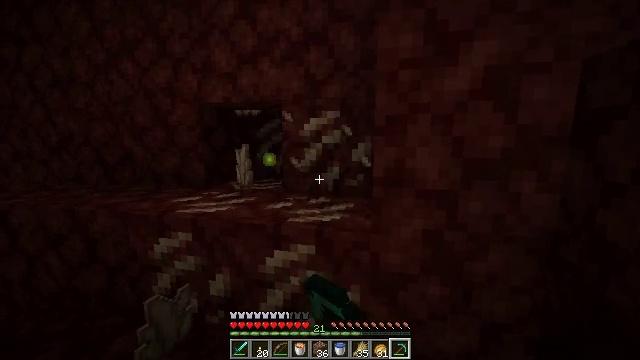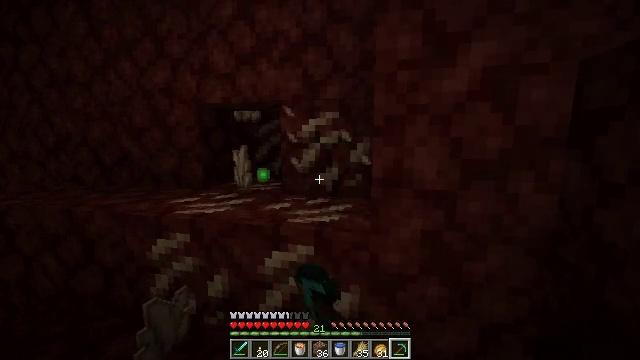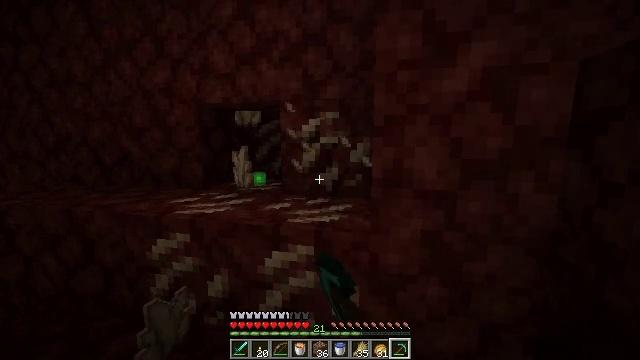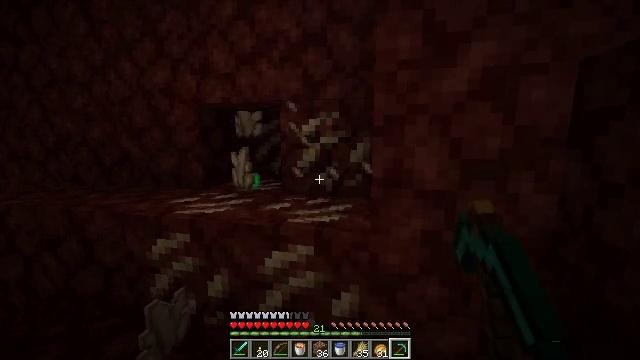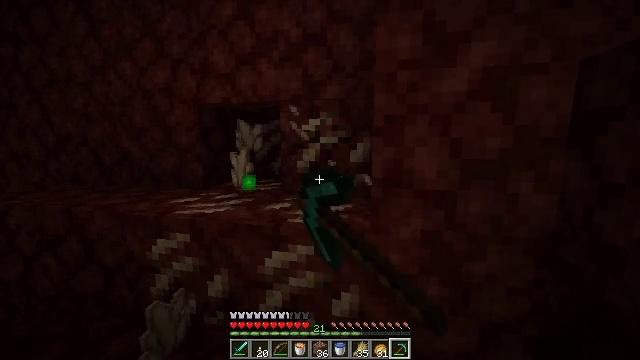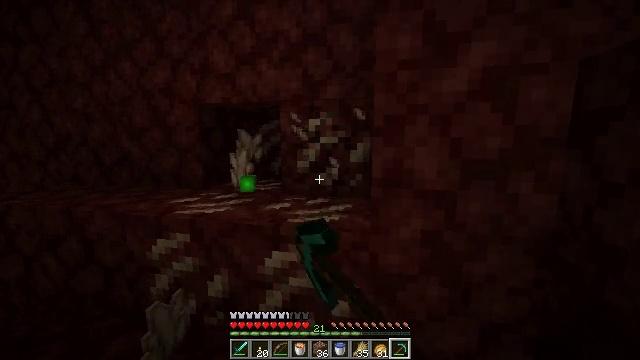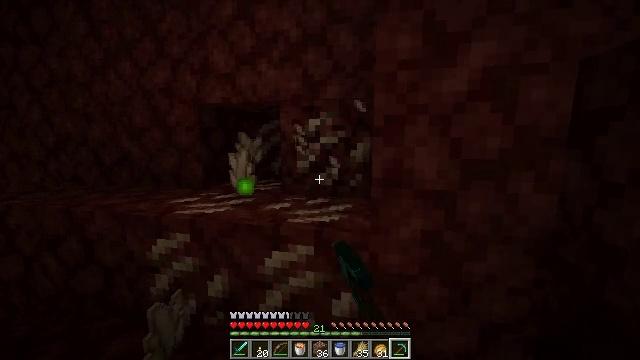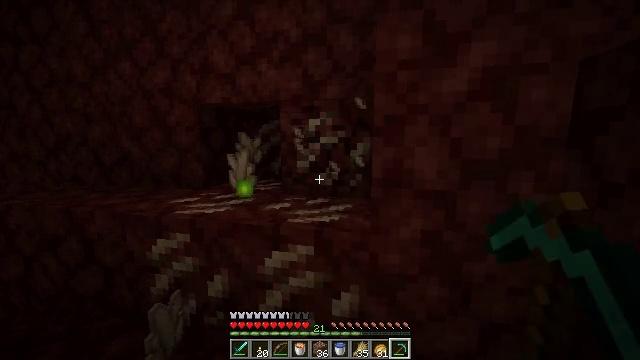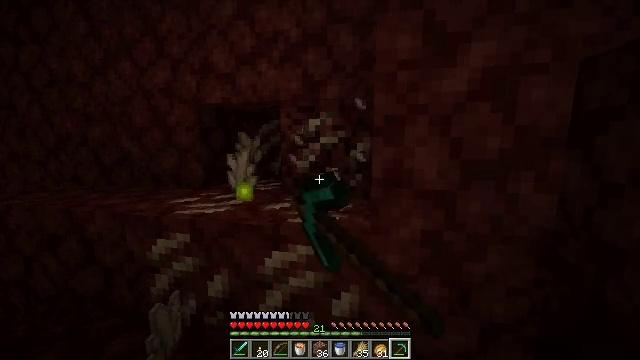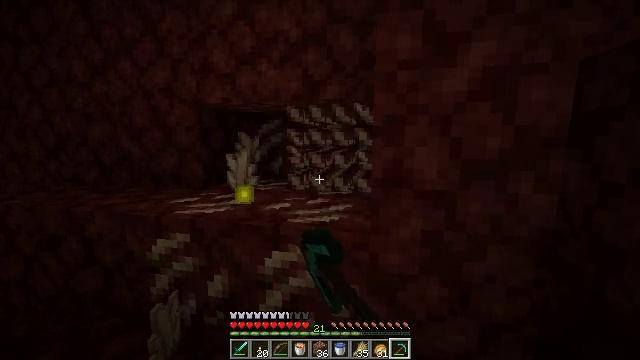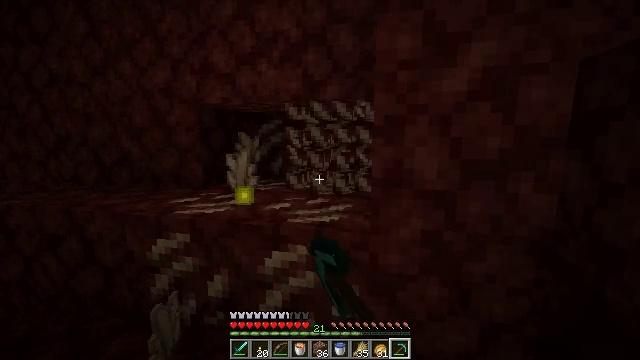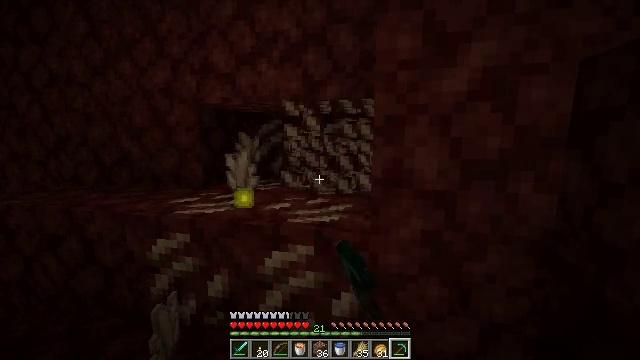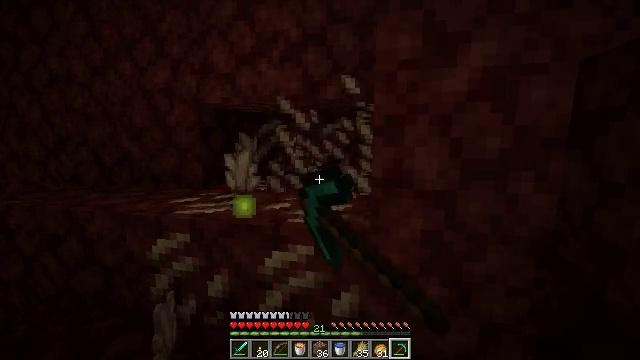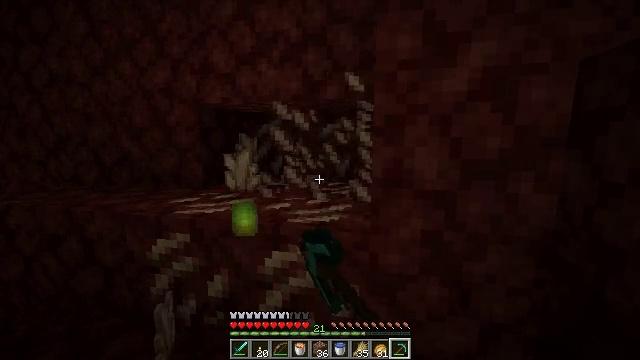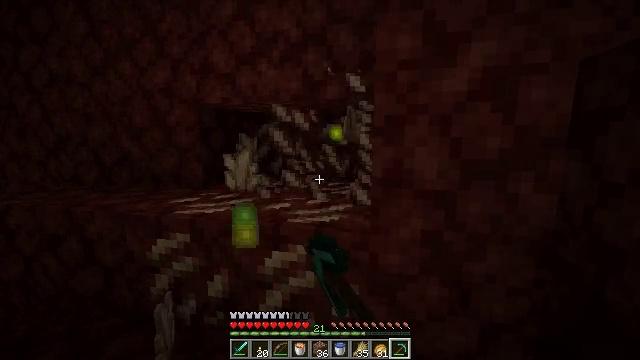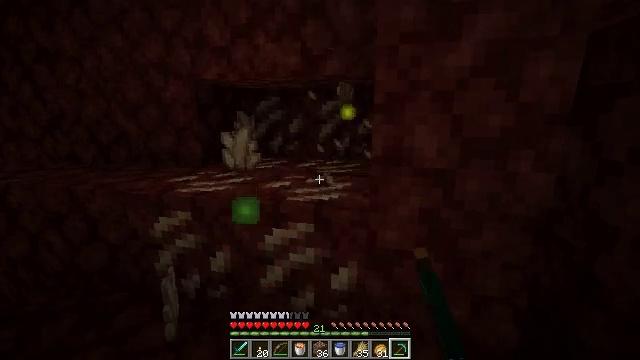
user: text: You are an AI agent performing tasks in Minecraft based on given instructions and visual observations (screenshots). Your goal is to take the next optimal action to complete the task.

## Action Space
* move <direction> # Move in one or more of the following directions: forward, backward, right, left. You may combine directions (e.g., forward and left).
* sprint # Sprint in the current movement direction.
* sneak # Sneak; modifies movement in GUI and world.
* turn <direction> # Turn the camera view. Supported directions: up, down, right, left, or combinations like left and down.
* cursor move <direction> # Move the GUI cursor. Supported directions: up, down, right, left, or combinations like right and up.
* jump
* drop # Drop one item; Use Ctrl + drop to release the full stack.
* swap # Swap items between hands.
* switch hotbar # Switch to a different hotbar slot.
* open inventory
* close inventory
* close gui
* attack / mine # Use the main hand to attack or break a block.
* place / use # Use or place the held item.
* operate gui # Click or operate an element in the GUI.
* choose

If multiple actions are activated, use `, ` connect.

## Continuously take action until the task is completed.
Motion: motion action
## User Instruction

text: Extract nether quartz by breaking the ore.
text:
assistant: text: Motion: attack / mine
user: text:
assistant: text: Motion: attack / mine
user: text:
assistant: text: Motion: attack / mine
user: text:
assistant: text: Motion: attack / mine
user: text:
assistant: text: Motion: attack / mine
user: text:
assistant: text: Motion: attack / mine
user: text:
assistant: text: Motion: attack / mine
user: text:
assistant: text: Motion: attack / mine
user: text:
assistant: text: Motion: attack / mine
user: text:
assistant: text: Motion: attack / mine
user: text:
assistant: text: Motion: attack / mine
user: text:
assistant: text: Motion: attack / mine
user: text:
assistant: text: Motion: attack / mine
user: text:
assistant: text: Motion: attack / mine
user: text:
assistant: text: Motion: turn down, attack / mine
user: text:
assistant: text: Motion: turn left and down, attack / mine
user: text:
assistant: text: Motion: turn down, attack / mine
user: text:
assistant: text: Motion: attack / mine
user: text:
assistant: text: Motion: attack / mine
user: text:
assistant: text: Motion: attack / mine
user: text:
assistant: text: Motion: attack / mine
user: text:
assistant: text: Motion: attack / mine
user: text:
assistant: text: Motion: attack / mine
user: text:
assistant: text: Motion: attack / mine
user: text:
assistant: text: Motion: attack / mine
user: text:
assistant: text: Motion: attack / mine
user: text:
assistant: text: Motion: attack / mine
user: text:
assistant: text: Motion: attack / mine
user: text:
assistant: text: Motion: attack / mine
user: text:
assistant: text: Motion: attack / mine